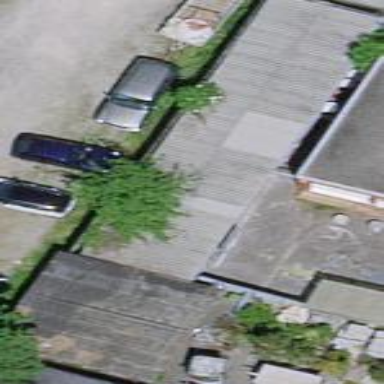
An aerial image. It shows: Garage building.